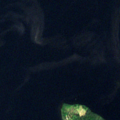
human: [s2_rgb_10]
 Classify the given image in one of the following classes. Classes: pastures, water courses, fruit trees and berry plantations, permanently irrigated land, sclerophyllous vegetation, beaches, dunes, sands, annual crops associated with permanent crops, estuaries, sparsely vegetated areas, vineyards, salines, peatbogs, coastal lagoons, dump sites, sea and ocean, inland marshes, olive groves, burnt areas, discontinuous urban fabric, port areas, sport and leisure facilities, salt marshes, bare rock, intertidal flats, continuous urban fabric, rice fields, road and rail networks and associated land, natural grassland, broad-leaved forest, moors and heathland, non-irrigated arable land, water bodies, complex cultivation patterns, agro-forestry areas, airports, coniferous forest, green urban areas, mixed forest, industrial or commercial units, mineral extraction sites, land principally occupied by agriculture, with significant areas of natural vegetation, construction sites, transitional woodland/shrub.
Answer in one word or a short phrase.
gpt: coniferous forest, water bodies